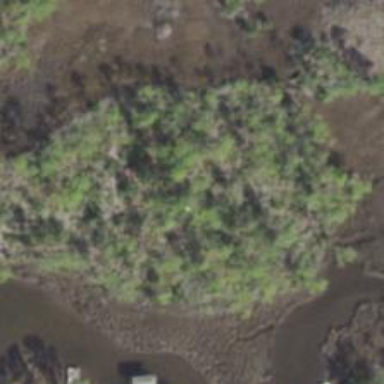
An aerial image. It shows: Saltmarsh wetland area.